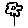
Label: flower